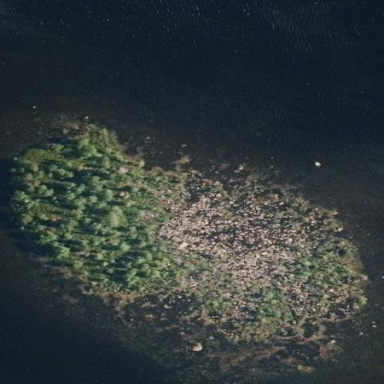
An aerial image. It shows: Islet.